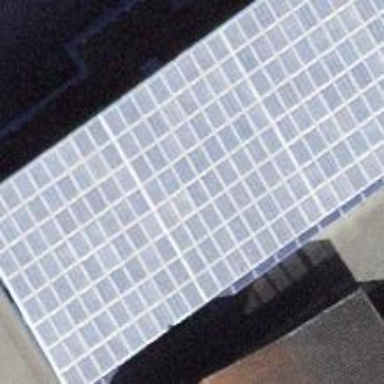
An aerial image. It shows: Solar power generator using photovoltaic panels.